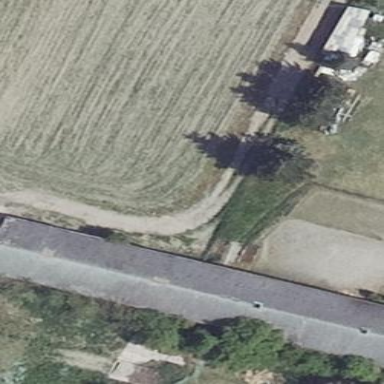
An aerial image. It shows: Shed building.